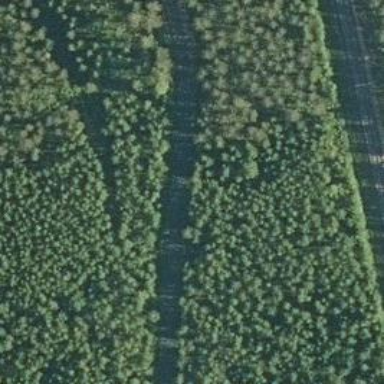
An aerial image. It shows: Unclassified road.